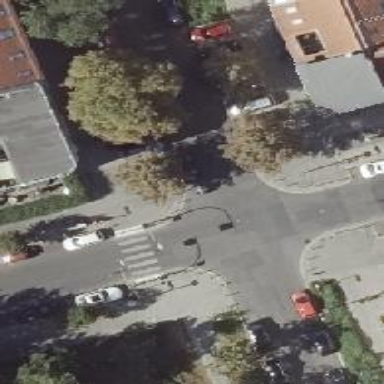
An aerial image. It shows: Unmarked road crossing.